Question: I just began to learn Haxe, but I have encountered Compile error.
'''
package helloworld;
import js.Lib;
class Main {
static function main() {
Lib.alert("Hello World");
}
}
'''
Please be careful about the target class is 'helloworld.Main'.
'''
-js bin/HelloWorld.js
-cp src
-main helloworld.Main
-debug
'''
'''
Building HelloWorld_p140627
Running Pre-Build Command Line...
cmd: C:\HaxeToolkit\haxe\haxe.exe X: mp\HelloWorld_p140627uild.hxml
Class not found : helloworld.Main
Build halted with errors.
Done(1)
'''

Why? The class 'helloworld.Main' is surely exist. I cannot even say "hello, world"?
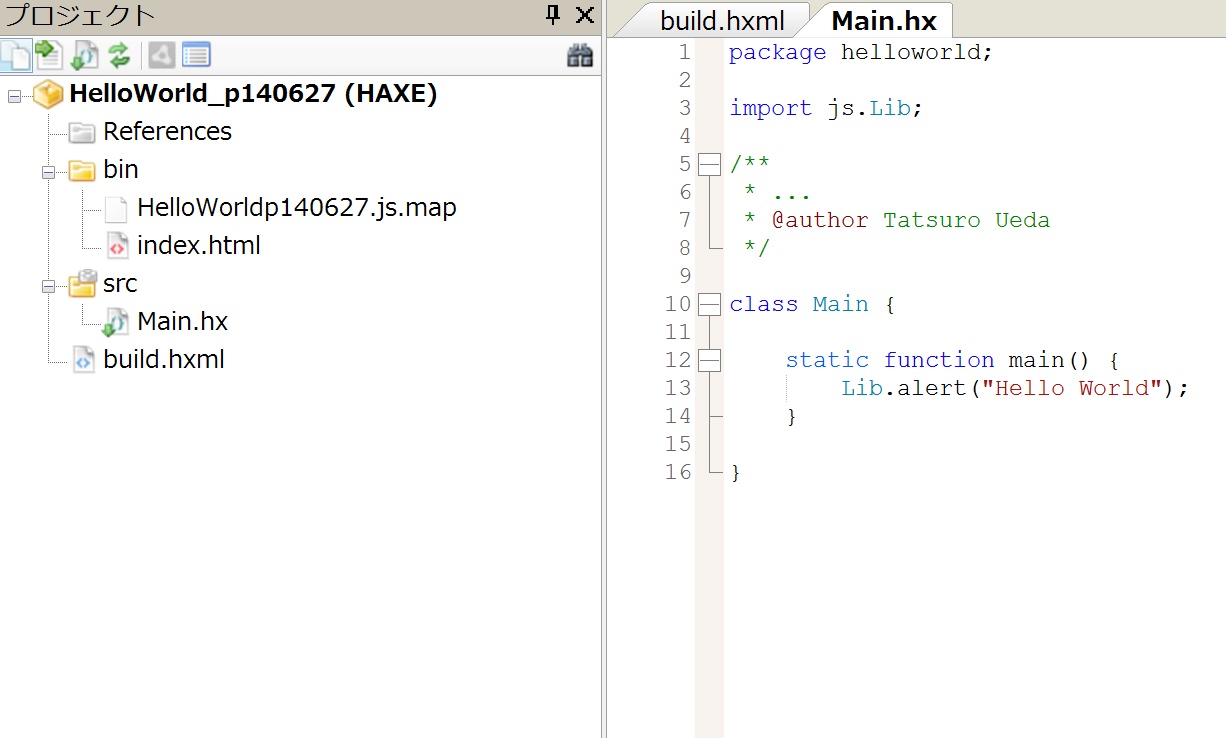
Answer: You are trying to compile "helloworld.Main", that means a class called "Main" in the package "helloworld", so Haxe will be looking for a file called "helloworld/Main.hx" in your "src/" directory.
However you have "src/Main.hx", not "src/helloworld/Main.hx". Create a subfolder called "helloworld", move "Main.hx" in there and you will be fine. The package you use in Haxe must match the directory structure.
---
Make sure your package aligns with your folders, and your file name with your class name. And all of these should be inside one of your "-cp" class path folders.
For your example above, the code looks fine, I would expect your layout to look like:
'''
build.hxml <-- build file
src/helloworld/Main.hx <-- classpath/package/class.Hx
bin/ <-- output folder
bin/HelloWorld.js <-- will be created once it compiles
'''
And then you'd run 'haxe build.hxml'. If that doesn't work for you please post the exact file structure of your project (which folders and which directories), and the command you use to build it, and the output.
Hope that helps,